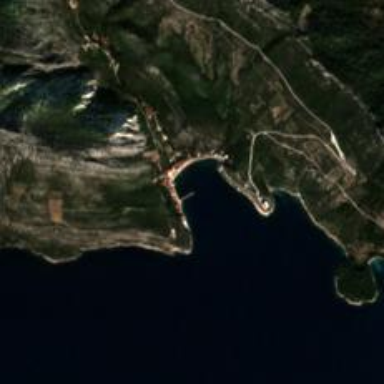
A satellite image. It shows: Quay located along the coastline.